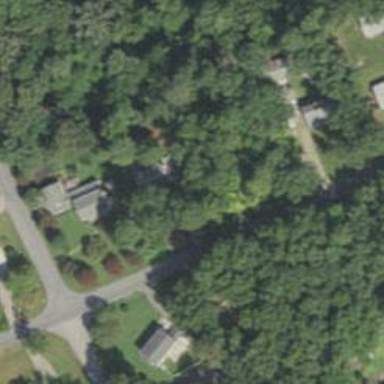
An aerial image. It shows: Driveway.